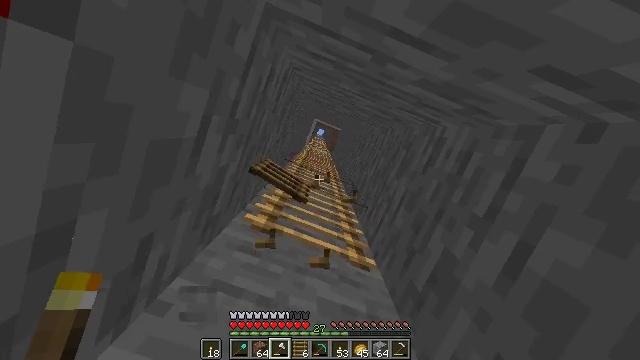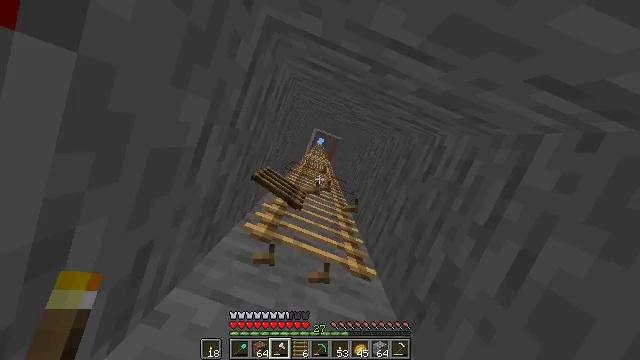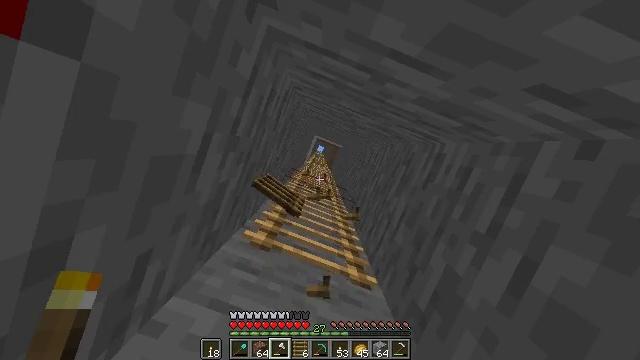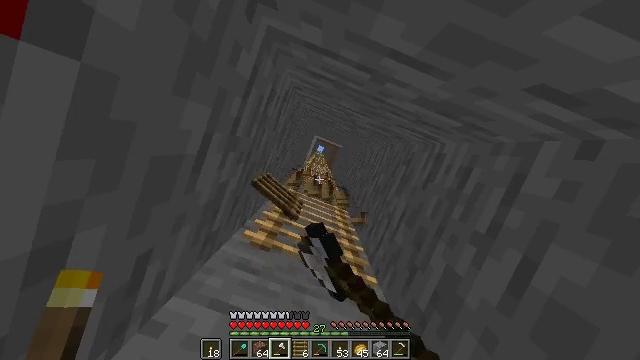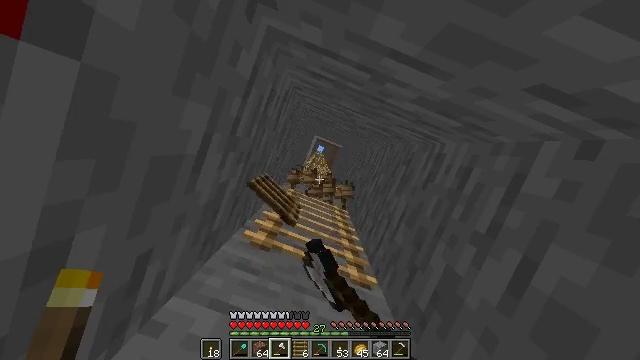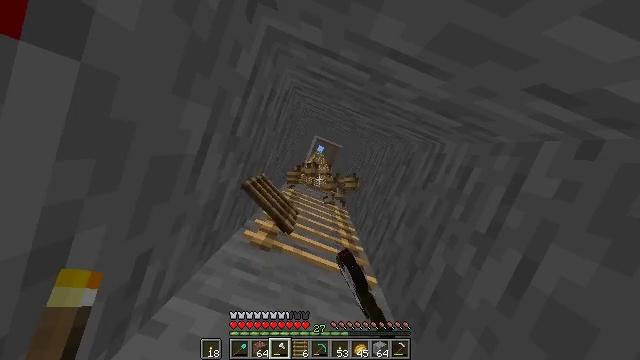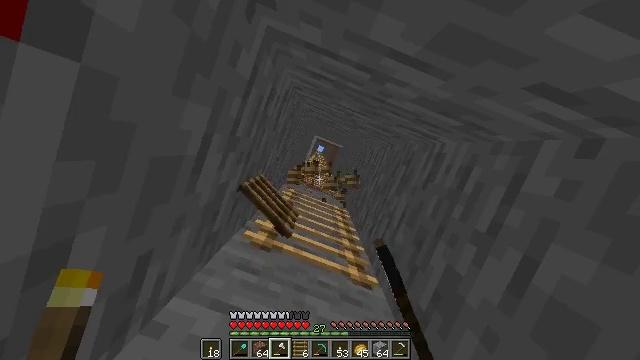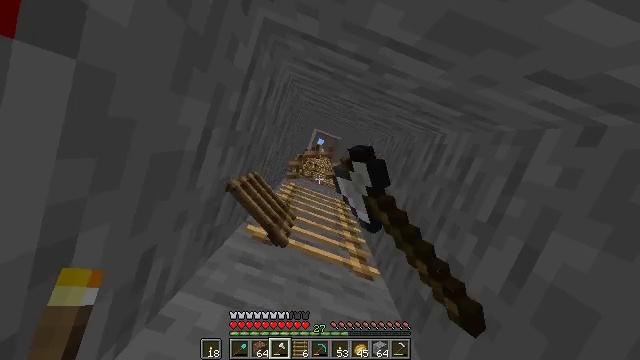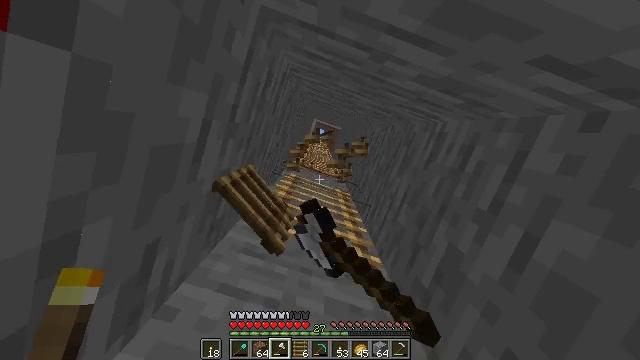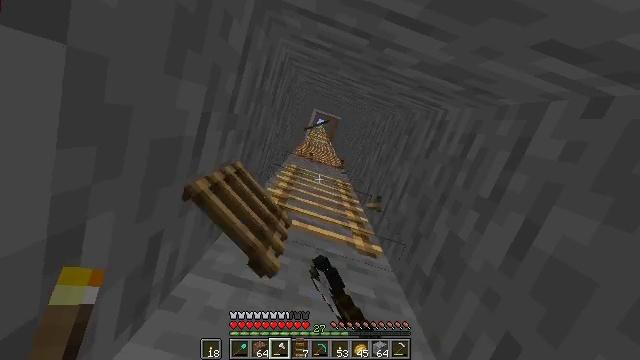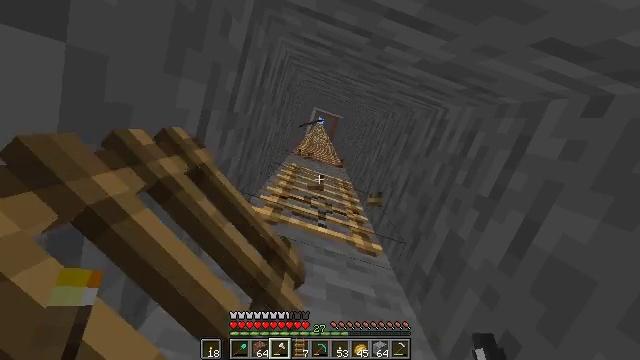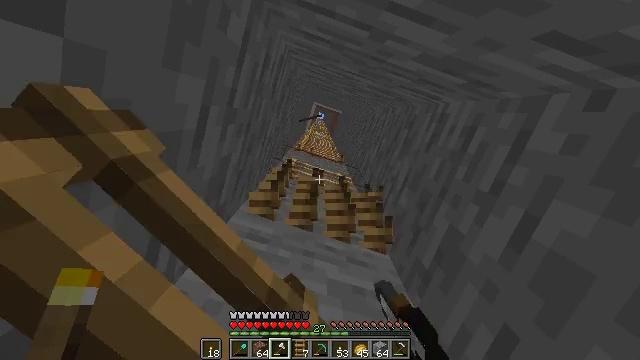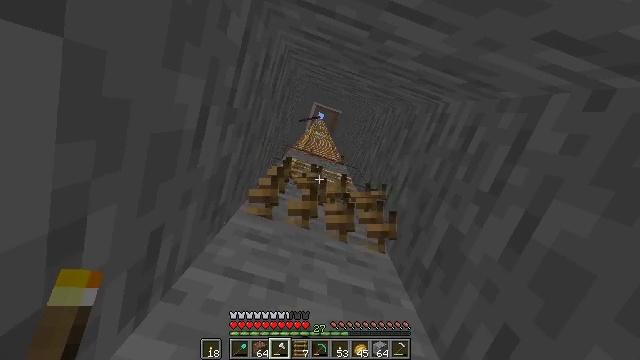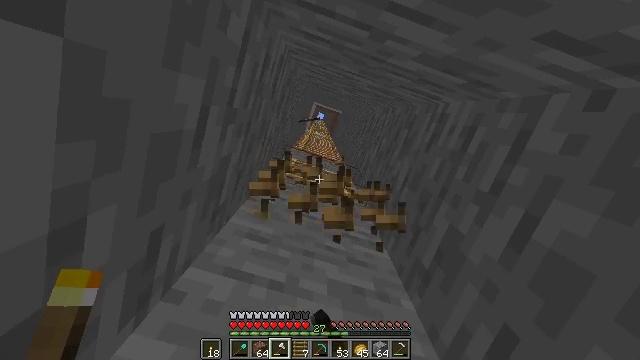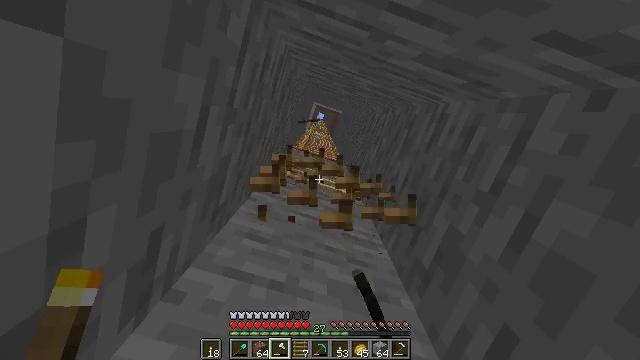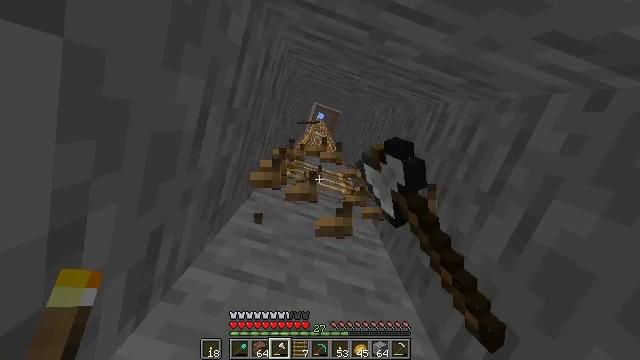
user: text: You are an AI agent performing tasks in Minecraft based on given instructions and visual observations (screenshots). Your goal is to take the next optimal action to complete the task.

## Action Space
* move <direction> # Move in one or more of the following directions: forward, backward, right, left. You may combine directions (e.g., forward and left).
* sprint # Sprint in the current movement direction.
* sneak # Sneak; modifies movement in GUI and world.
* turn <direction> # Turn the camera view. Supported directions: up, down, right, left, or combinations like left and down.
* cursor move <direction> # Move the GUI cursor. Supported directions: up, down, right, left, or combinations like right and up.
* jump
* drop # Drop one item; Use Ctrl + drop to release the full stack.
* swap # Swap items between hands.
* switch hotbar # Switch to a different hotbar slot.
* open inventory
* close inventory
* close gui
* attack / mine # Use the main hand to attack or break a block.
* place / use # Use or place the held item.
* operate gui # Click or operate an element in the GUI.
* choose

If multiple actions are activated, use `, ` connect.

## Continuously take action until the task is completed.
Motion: motion action
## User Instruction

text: Remove the ladder from its position.
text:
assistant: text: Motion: turn up, attack / mine
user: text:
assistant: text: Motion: turn up, attack / mine
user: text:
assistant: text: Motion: attack / mine
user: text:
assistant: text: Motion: attack / mine
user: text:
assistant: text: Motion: attack / mine
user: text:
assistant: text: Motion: attack / mine
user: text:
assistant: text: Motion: turn left and down, attack / mine
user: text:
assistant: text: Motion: turn down, attack / mine
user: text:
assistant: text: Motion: turn down, attack / mine
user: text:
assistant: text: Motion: attack / mine
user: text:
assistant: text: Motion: turn down, attack / mine
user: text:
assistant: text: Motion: attack / mine
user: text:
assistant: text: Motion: attack / mine
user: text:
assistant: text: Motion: attack / mine
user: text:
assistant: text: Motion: attack / mine
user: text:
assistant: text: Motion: attack / mine
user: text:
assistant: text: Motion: attack / mine
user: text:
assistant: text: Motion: attack / mine
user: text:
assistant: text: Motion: attack / mine
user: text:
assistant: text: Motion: attack / mine
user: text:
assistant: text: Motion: attack / mine
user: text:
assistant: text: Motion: attack / mine
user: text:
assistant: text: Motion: attack / mine
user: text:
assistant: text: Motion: attack / mine
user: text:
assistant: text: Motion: attack / mine
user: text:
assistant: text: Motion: turn up, attack / mine
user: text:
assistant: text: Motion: turn up, attack / mine
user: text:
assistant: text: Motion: turn up, attack / mine
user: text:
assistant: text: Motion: attack / mine
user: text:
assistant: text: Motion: attack / mine